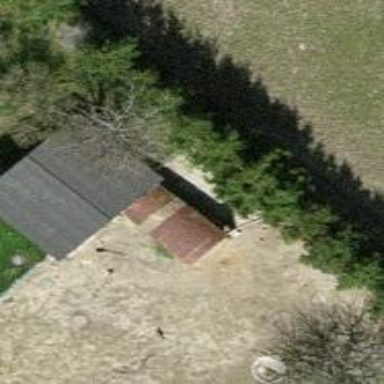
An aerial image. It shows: Simple house.